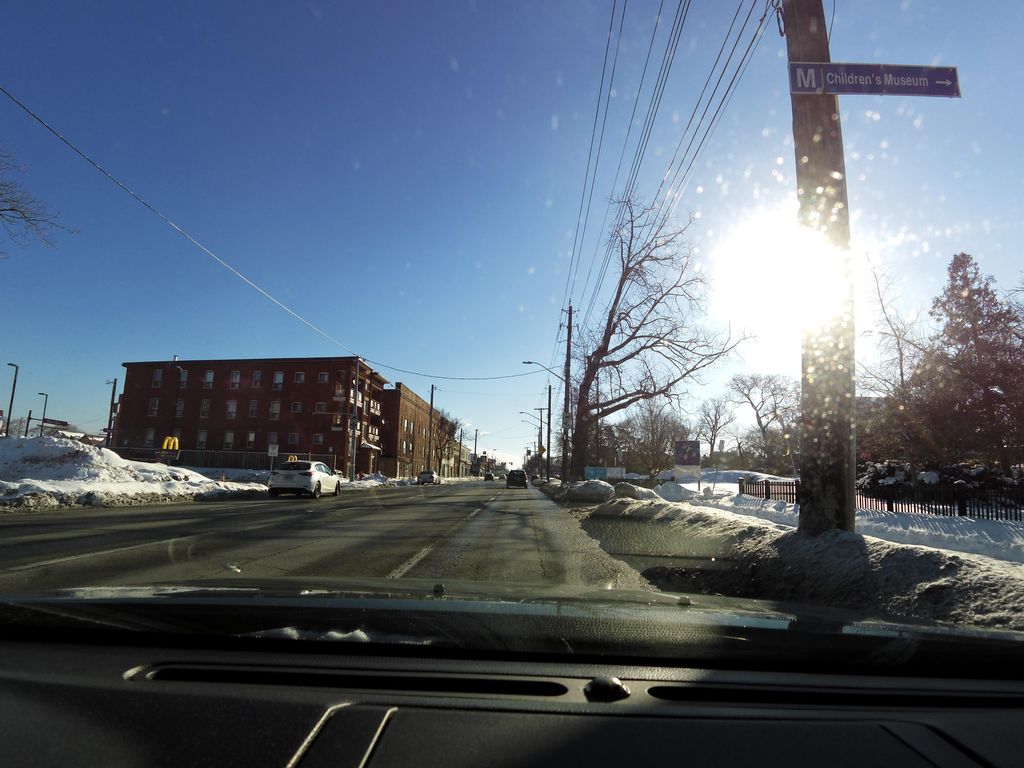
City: hamilton